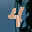
Label: 4